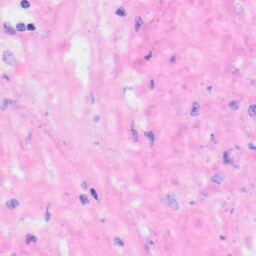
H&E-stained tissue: Kidney